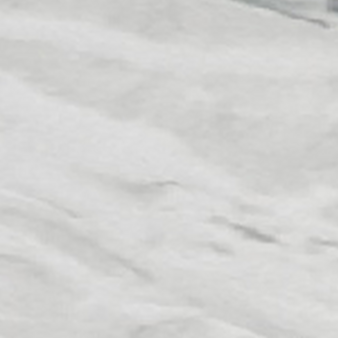
Label: other